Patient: sex F, age 66
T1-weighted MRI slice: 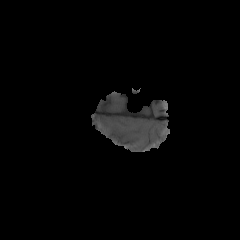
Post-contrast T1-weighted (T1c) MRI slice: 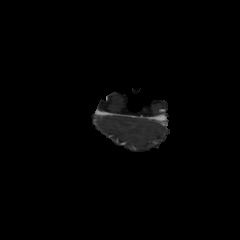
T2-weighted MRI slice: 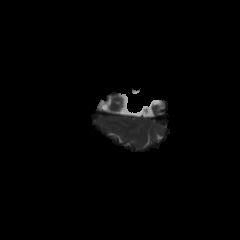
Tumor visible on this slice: no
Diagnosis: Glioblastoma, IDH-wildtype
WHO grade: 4